七年级 · 计数
(2022・鹿城区校级一模) 如图是某种学生快餐的营养成分统计图, 若脂肪有 $30 g$, 则蛋白质有 ( )

某种学生快餐营养成分统计图图

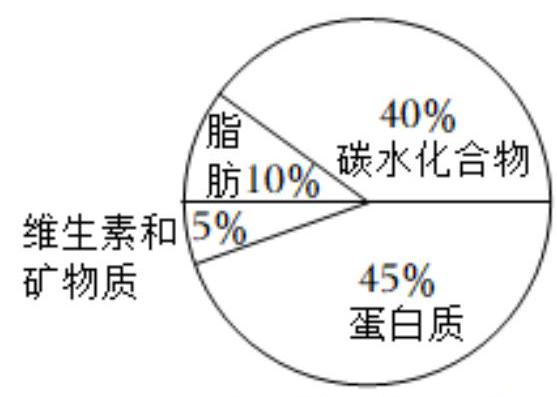
A. $135 g$
B. $130 \mathrm{~g}$
C. $125 g$
D. $120 g$
答案: A
解析: 根据题意和扇形统计图中的数据, 用 $30 \div 10 \%$ 计算可以得到快餐的营养成分的总质量,再乘以蛋白质所占的百分比, 即可得到快餐中蛋白质的质量.

【答案】解：由题意可得， $30 \div 10 \% \times 45 \%=300 \times 0.45=135(g)$,即快餐中蛋白质有 135 克, 故选: $A$.

【点睛】本题考查扇形统计图, 读懂统计图, 从统计图中得到必要的数据是解题的关键.